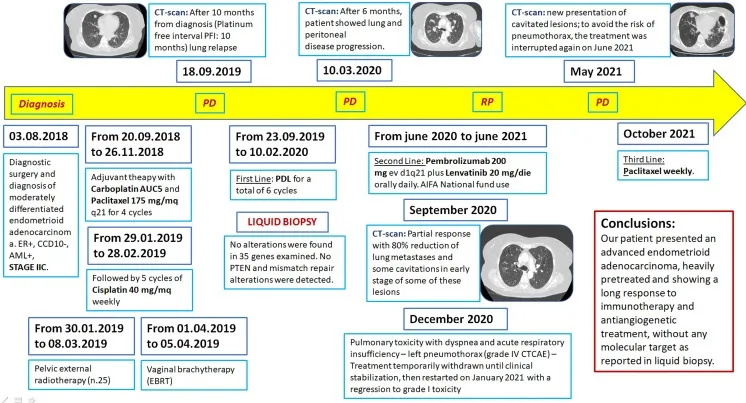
Treatment and history timeline.
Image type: chart (chart)